Question: I'm new to image processing and got to do corner detection for this image:

In this image, I need to extract the starting and end points of each line segment or the coordinates of the corners. This is just a small part in my project and I'm stuck on this because I've no experience in image processing.
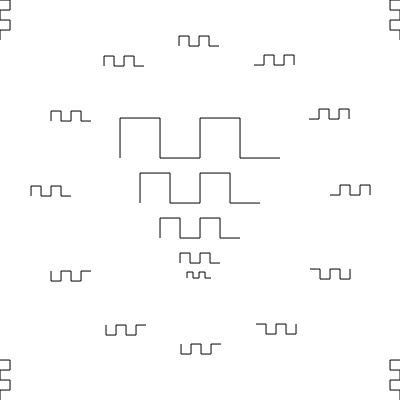
Answer: Here's a solution, using <URL>:
'''
from skimage import io, color, morphology
from scipy.signal import convolve2d
import numpy as np
import matplotlib.pyplot as plt
img = color.rgb2gray(io.imread('6EnOn.png'))
# Reduce all lines to one pixel thickness
snakes = morphology.skeletonize(img < 1)
# Find pixels with only one neighbor
corners = convolve2d(snakes, [[1, 1, 1],
[1, 0, 1],
[1, 1, 1]], mode='same') == 1
corners = corners & snakes
# Those are the start and end positions of the segments
y, x = np.where(corners)
plt.imshow(img, cmap=plt.cm.gray, interpolation='nearest')
plt.scatter(x, y)
plt.axis('off')
plt.show()
'''